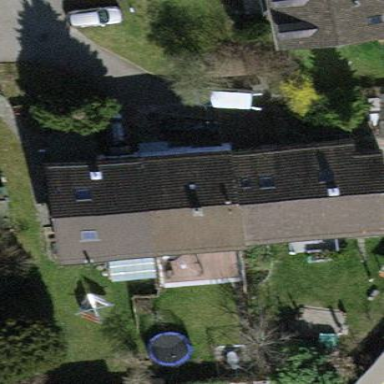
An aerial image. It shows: Building with tile roof.